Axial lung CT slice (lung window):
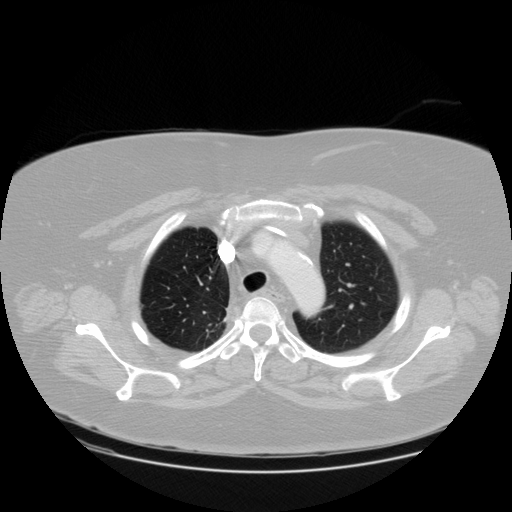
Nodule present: no